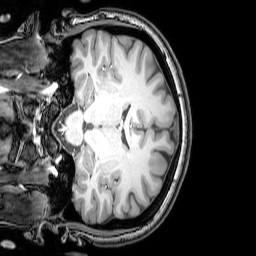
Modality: T1w
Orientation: coronal
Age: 22
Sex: female
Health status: healthy
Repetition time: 0.081 s
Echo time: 0.037 s